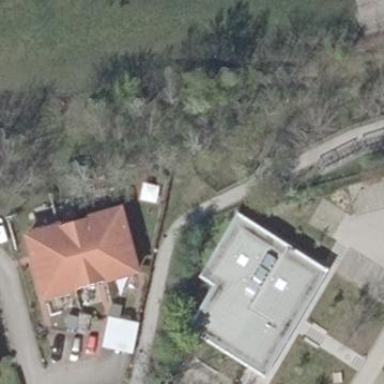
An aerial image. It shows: School building.